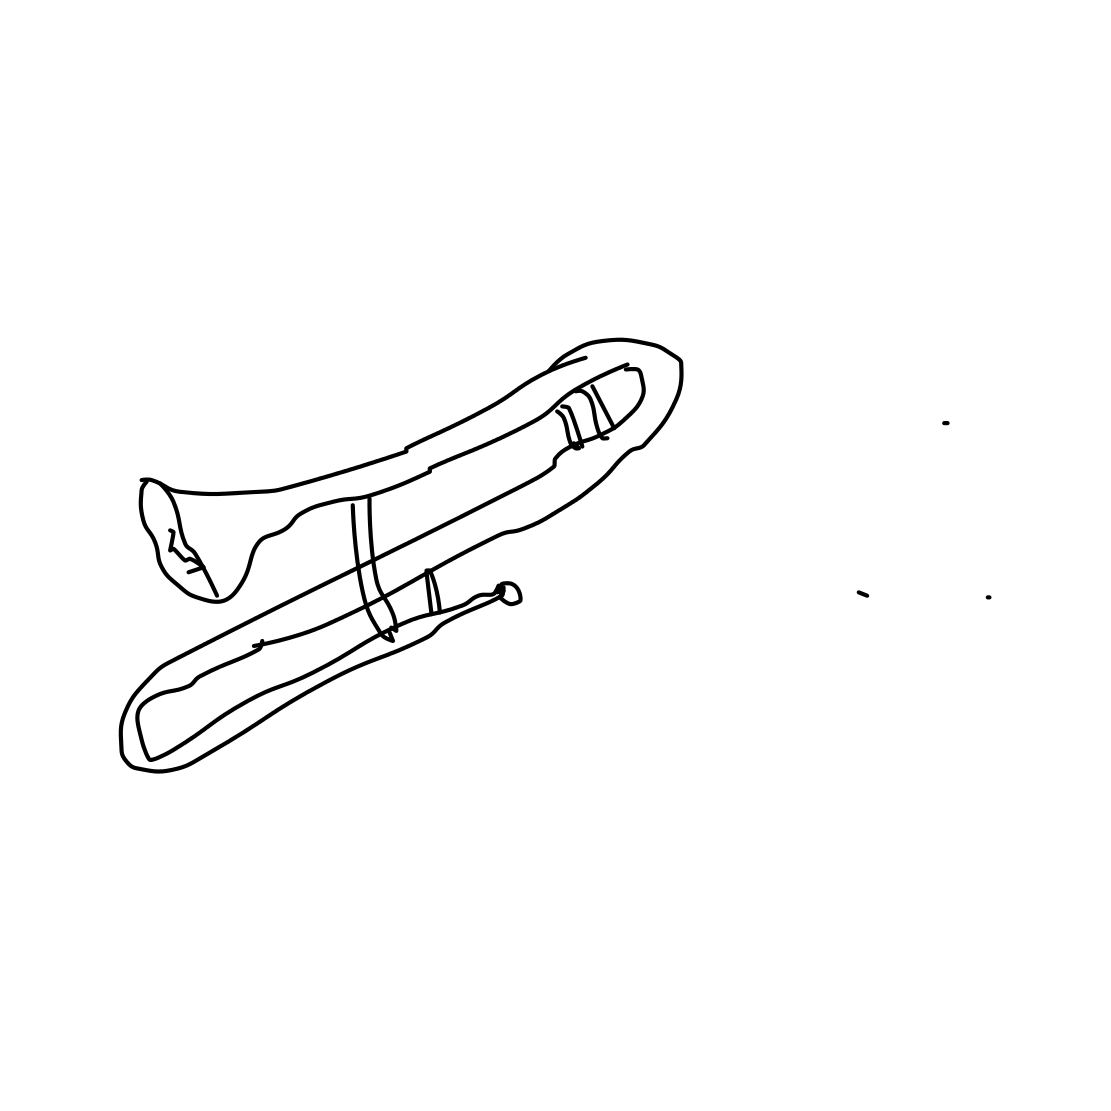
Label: trombone